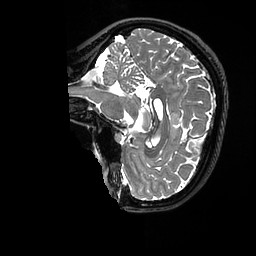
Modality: T2w
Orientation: sagittal
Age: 31
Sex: female
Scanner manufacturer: ge
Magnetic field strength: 3 T
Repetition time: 3.202 s
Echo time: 0.06575 s